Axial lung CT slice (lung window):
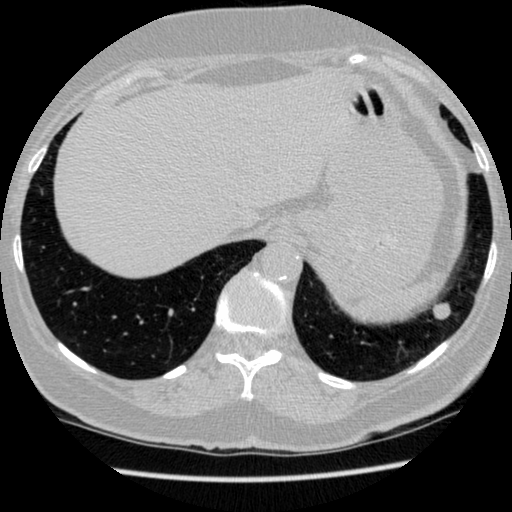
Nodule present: yes
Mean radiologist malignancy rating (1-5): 3.5